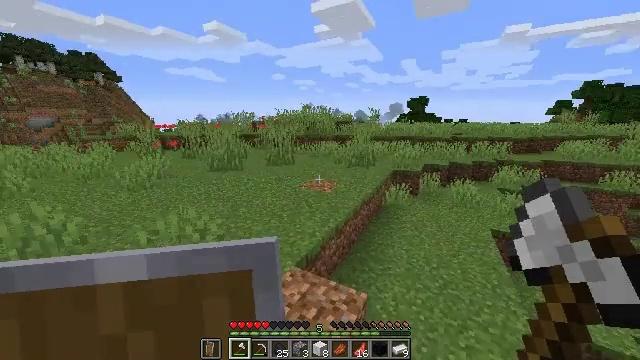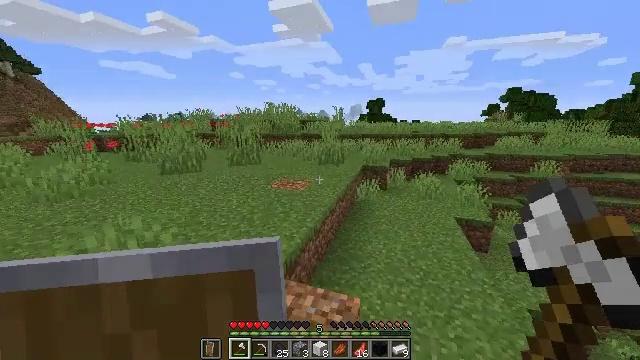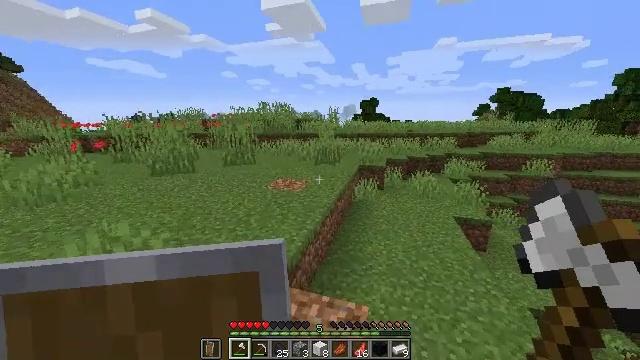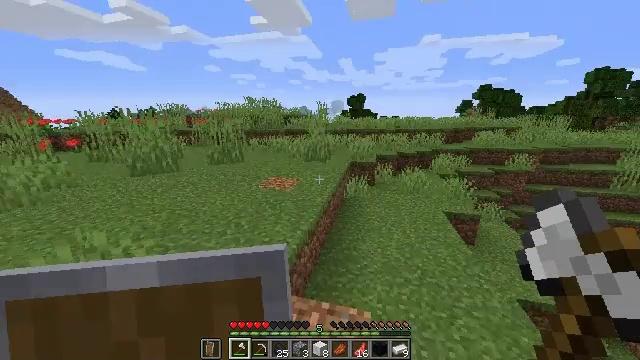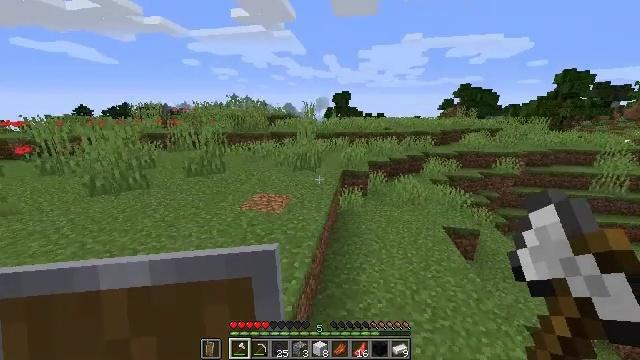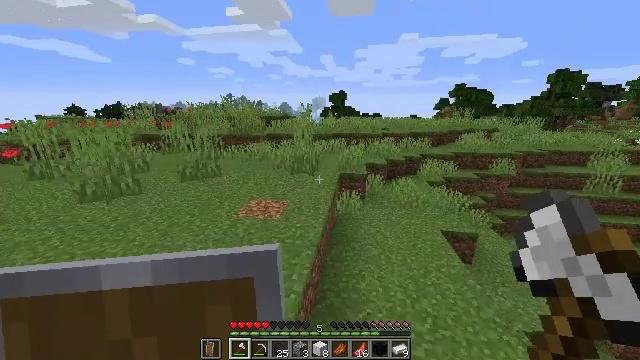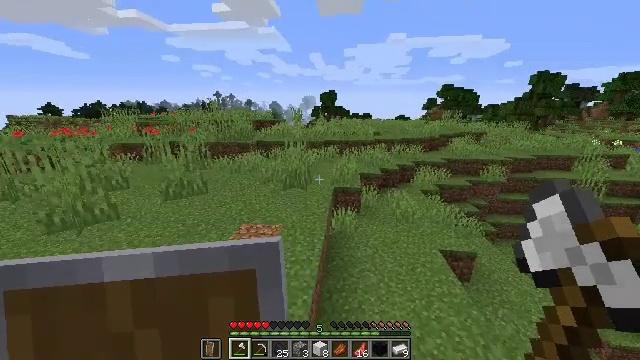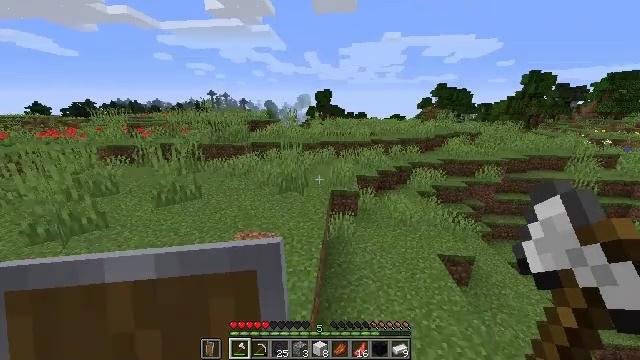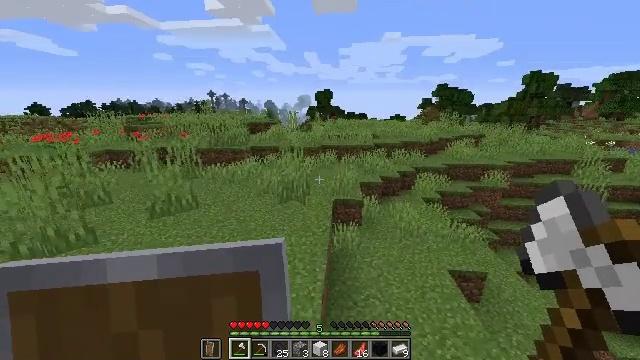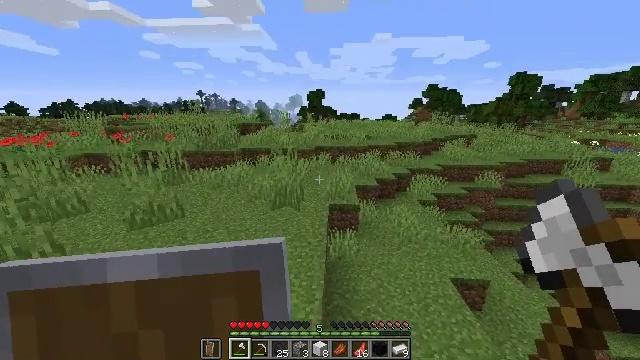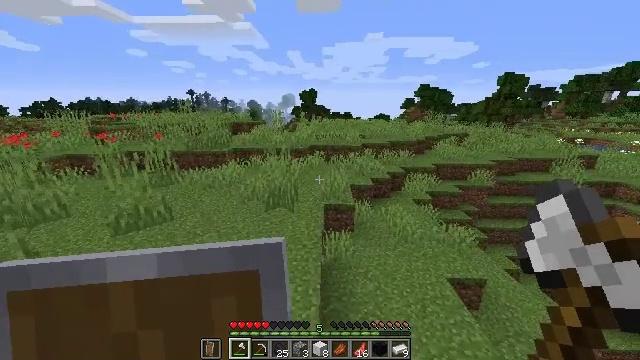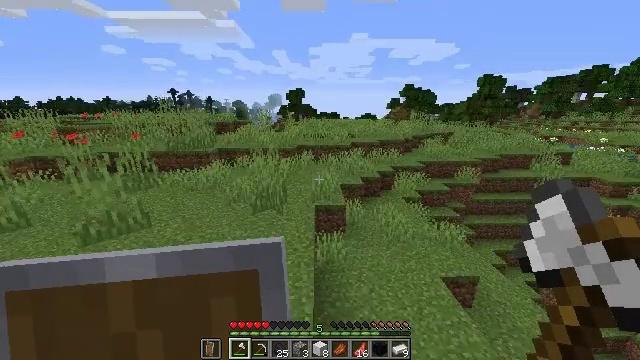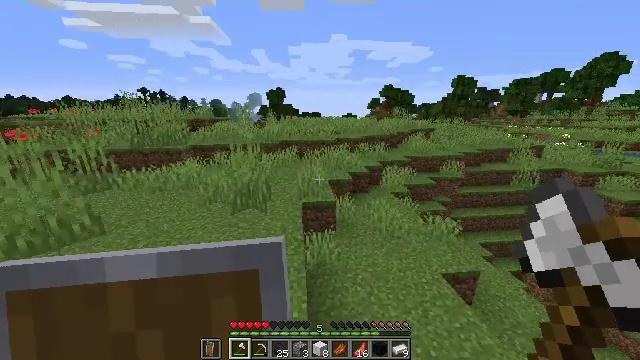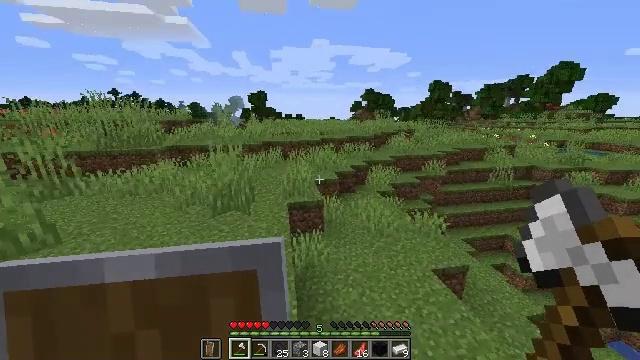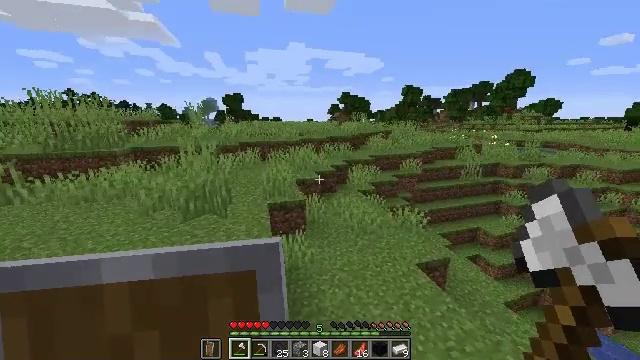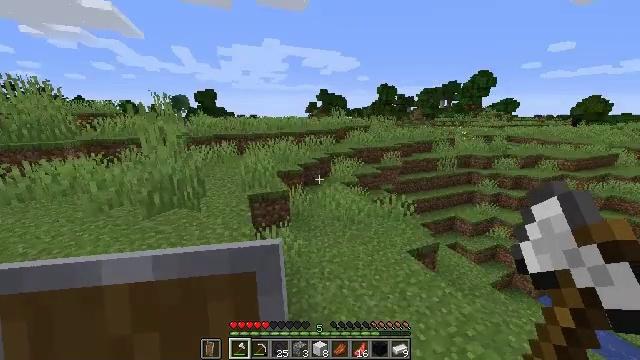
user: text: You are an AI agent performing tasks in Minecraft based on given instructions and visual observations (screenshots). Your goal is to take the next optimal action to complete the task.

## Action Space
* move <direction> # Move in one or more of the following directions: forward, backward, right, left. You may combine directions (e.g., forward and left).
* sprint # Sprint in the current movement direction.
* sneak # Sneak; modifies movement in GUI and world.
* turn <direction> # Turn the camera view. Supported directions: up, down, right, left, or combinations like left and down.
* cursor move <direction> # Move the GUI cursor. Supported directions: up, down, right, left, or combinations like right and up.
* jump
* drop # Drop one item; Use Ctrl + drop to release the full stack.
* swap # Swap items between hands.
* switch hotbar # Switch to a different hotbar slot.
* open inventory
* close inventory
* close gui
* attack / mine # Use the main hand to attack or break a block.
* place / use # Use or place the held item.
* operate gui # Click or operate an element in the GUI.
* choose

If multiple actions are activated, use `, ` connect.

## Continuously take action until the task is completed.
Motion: motion action
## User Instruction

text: Combat the sheep.
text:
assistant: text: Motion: move forward, sprint, turn right, jump
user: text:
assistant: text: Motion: move forward, sprint, turn right, jump
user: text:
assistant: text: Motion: move forward, sprint, turn right, jump
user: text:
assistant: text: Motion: move forward, sprint, turn right, jump
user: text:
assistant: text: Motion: move forward, sprint, jump
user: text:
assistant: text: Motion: move forward, sprint, turn right, jump
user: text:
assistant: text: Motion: move forward, sprint, turn right, jump
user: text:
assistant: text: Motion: move forward, sprint, jump
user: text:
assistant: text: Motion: move forward, sprint, turn right, jump
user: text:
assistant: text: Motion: move forward, sprint, turn right, jump
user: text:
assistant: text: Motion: move forward, sprint, turn right, jump
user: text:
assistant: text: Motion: move forward, sprint, turn right, jump
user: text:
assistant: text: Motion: move forward, sprint, turn right, jump
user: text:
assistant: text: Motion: move forward, sprint, turn right, jump
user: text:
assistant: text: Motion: move forward, sprint, turn right, jump
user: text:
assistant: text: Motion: move forward, sprint, turn left and up, jump
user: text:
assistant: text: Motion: move forward and move left, sprint, jump
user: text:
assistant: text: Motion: move forward and move left, sprint, jump
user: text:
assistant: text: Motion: move forward and move left, sprint, jump
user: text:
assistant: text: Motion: move forward and move left, sprint, jump
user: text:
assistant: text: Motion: move forward and move left, sprint, jump
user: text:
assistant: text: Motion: move forward and move left, sprint, jump
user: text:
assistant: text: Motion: move forward and move left, sprint, jump
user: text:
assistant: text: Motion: move forward and move left, sprint, jump
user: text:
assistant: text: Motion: move forward and move left, sprint, jump
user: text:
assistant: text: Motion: move forward and move left, sprint, jump
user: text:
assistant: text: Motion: move forward and move left, sprint, turn right, jump
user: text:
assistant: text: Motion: move forward, sprint, jump
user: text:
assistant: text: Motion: move forward, sprint, turn right, jump
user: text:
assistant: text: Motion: move forward, sprint, jump